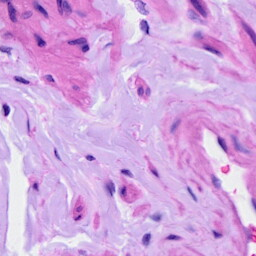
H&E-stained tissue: Ovarian